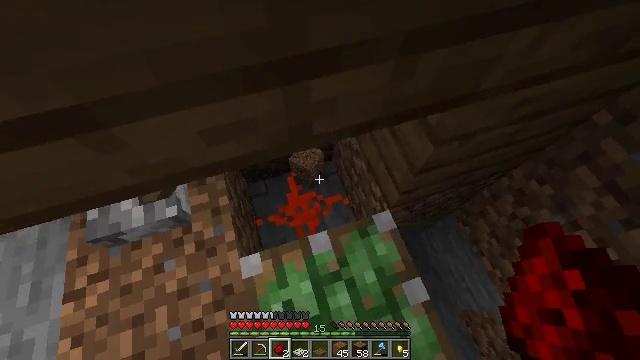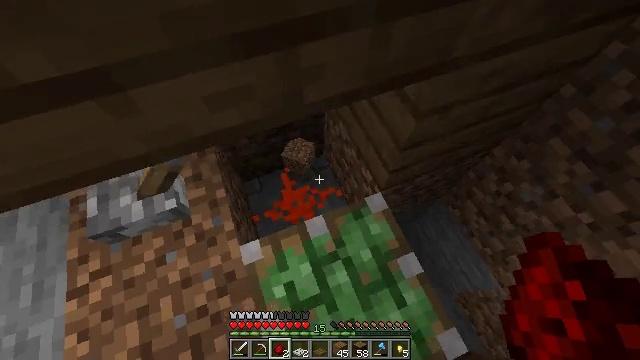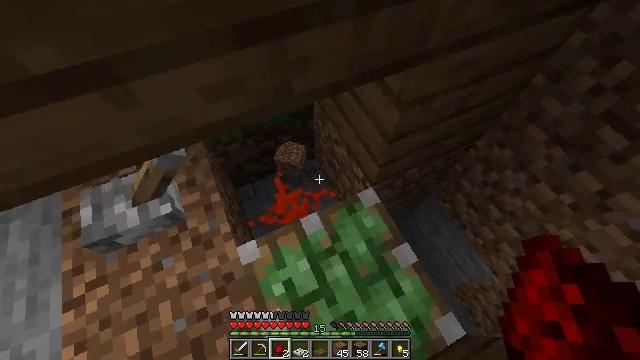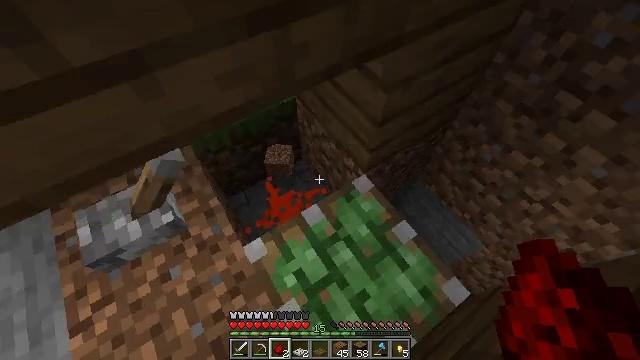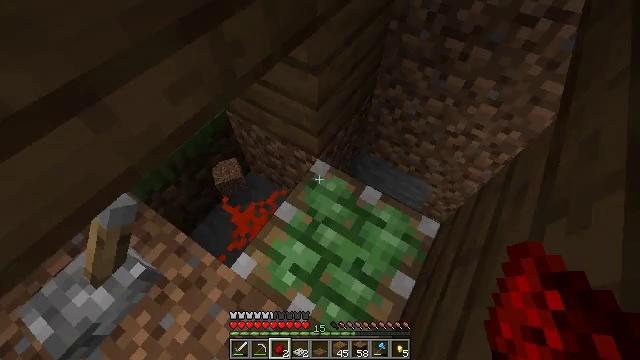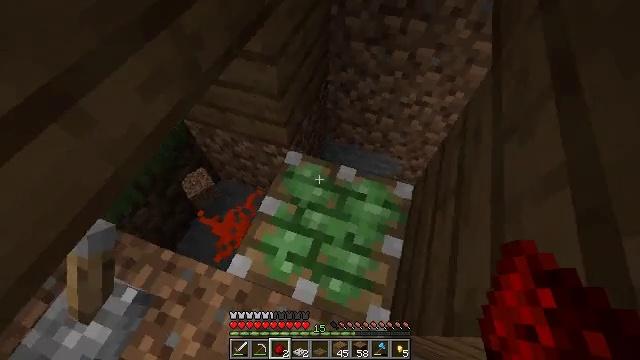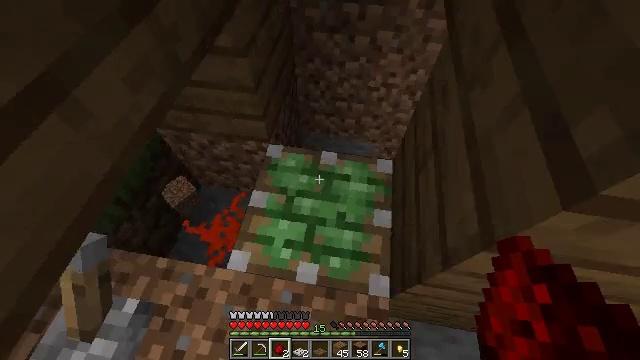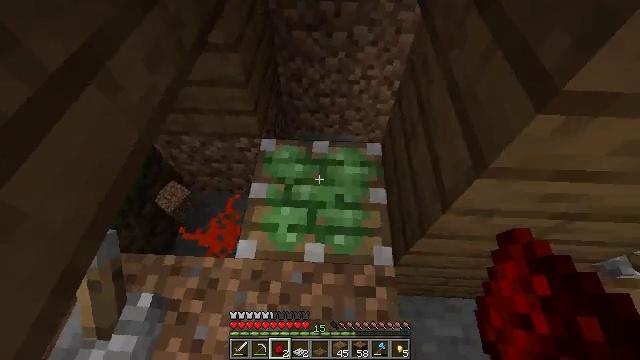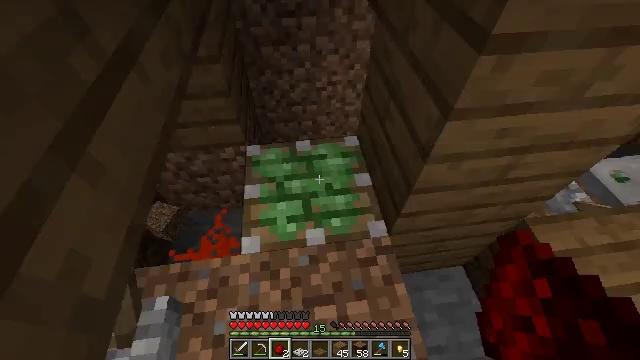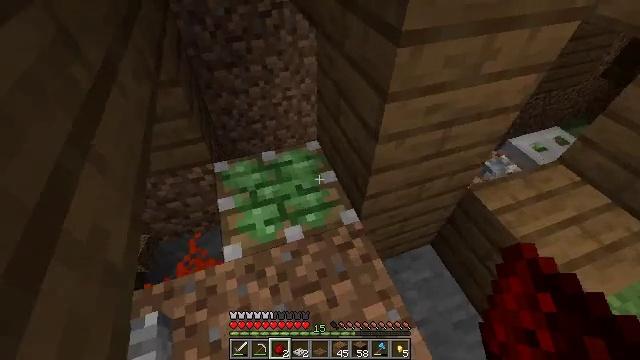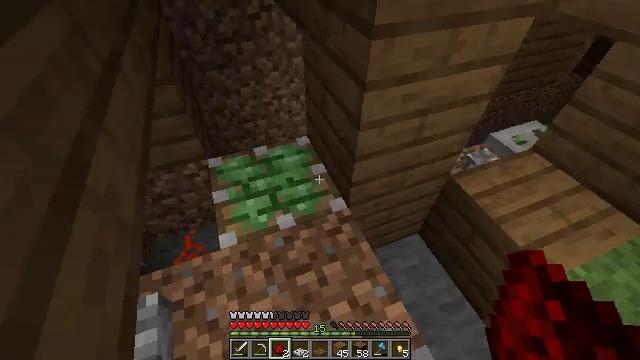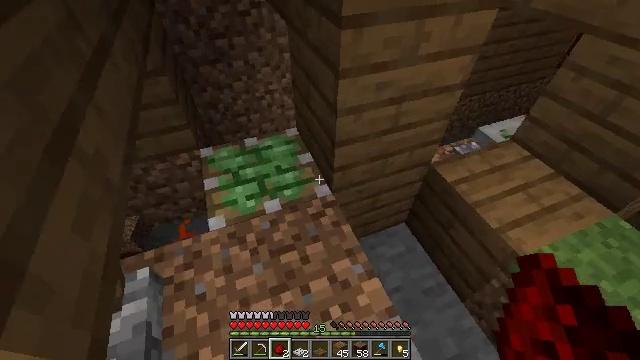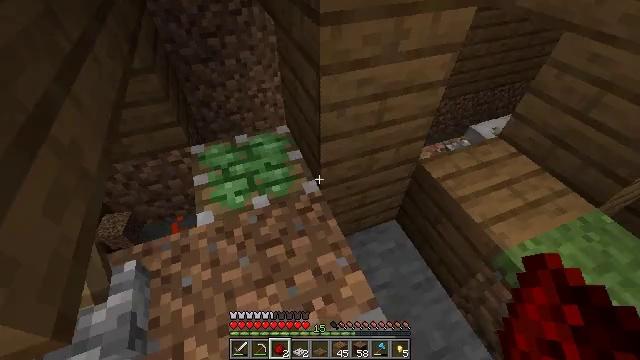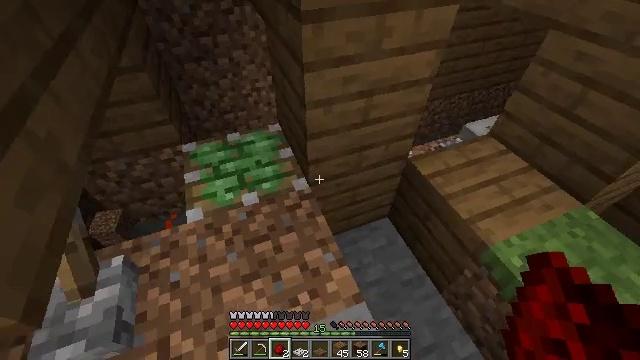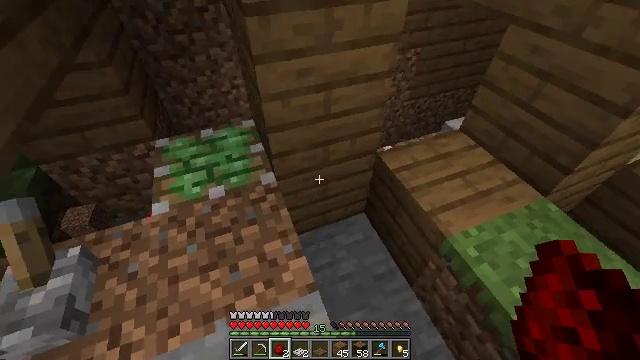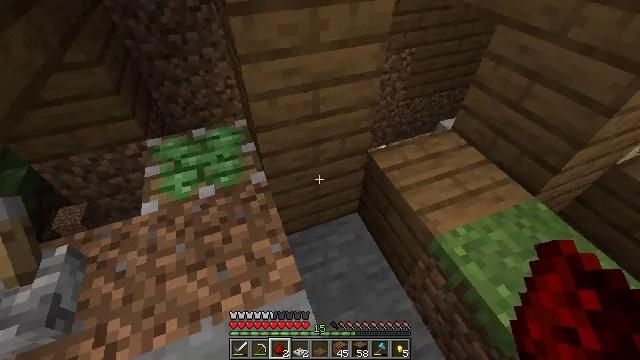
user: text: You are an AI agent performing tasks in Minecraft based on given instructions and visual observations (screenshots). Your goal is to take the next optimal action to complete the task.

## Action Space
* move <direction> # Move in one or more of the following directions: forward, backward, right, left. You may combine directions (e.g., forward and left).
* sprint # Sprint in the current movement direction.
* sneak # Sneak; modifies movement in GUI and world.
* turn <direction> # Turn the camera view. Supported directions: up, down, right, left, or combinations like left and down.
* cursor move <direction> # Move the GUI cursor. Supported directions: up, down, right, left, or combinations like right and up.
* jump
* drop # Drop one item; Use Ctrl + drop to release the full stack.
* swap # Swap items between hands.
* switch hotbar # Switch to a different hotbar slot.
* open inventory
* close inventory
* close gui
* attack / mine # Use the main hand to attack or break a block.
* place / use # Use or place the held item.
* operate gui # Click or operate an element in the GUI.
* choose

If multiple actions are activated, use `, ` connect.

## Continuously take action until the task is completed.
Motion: motion action
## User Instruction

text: Mine block lever.
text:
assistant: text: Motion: move back, turn right and up
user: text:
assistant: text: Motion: move back, turn right and up
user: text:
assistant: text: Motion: move back and move left, turn right and up
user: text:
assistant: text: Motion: move back and move left, turn right
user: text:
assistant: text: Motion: move back and move left, turn right
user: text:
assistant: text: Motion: move back and move left, turn right
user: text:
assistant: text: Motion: move back and move left, turn right and up
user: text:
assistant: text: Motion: move back, turn right and up
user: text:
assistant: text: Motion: move back, turn right and up
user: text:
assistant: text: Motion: move back, turn right
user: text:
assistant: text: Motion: move right
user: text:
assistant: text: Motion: move right
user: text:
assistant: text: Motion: move right
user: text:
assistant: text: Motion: move right
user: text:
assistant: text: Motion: no_op
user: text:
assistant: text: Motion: turn up
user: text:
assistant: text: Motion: turn up
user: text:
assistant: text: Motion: no_op
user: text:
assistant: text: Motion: no_op
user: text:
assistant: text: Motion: turn up
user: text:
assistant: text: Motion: turn up
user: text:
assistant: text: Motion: no_op
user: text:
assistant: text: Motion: no_op
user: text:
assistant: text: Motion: no_op
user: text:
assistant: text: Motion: turn right and down
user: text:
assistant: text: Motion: move right, turn right and down
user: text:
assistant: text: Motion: move forward and move right, turn down, jump
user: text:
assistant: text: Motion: move forward and move right, turn left and down, jump
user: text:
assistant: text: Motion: move forward and move right, turn left and down, jump
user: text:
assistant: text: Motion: move forward and move right, turn left and down, jump